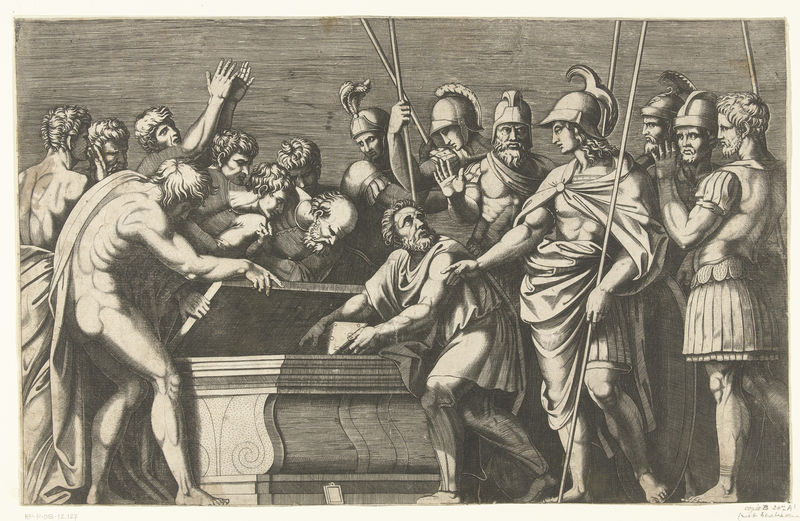
Titel: Alexander de Grote laat de werken van Homerus veilig opbergen
Künstler: Marcantonio Raimondi
Standort: Amsterdam
Institution: Rijksmuseum
Schlagwörter: kampf, mann, nackt, weiß, menschen, männer, zeichnung, bart, stein, tod, tot, gesten, klassizismus, holzschnitt, lanze, soldaten, muskeln, truhe, stangen, antike, buch, druck, stich, waffen, kiste, helm, rüstung, rom, helme, sarg, christus, antik, stark, lanzen, opfer, speer, speere, kupferstich, kräftig, gucken, römisch, rüstungen, sakropharg, bundeslade, auffindung